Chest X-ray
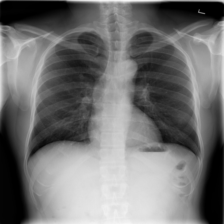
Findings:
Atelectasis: negative
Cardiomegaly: negative
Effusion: negative
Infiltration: negative
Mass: negative
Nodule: negative
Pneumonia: negative
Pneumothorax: negative
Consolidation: negative
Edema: negative
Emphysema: negative
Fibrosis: negative
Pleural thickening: negative
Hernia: negative